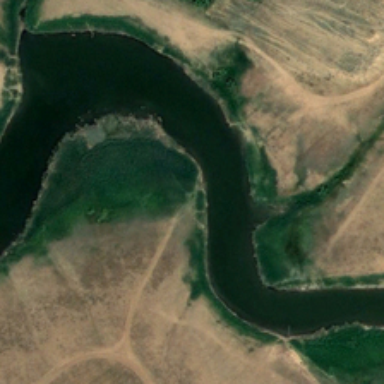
A river is surrounded by land .